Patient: sex M, age 51
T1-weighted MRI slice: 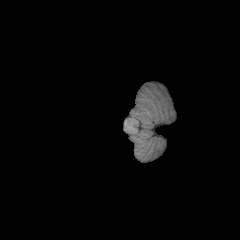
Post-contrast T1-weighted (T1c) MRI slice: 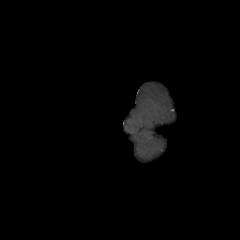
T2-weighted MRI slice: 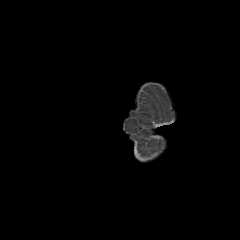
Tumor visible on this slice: no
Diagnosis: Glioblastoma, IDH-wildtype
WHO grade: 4